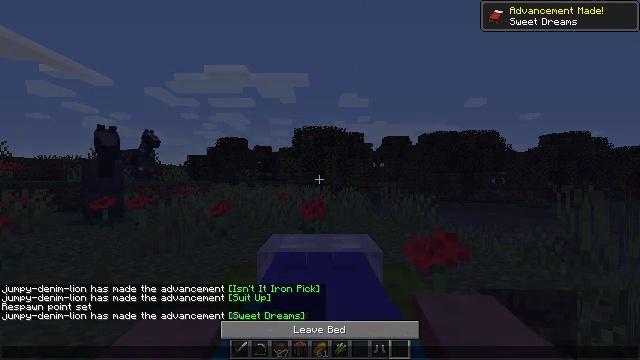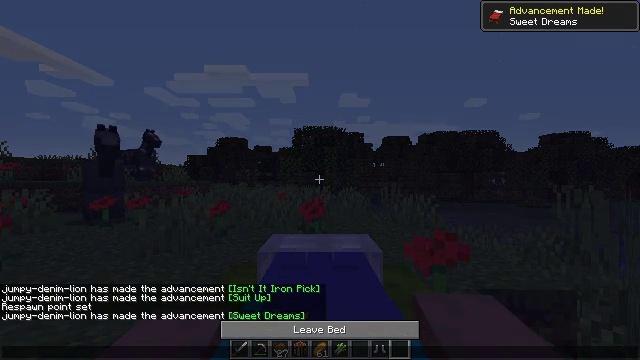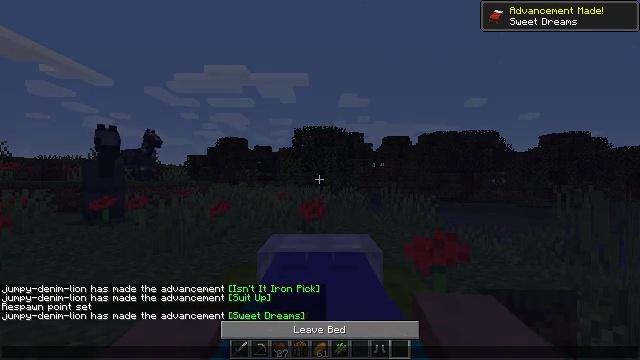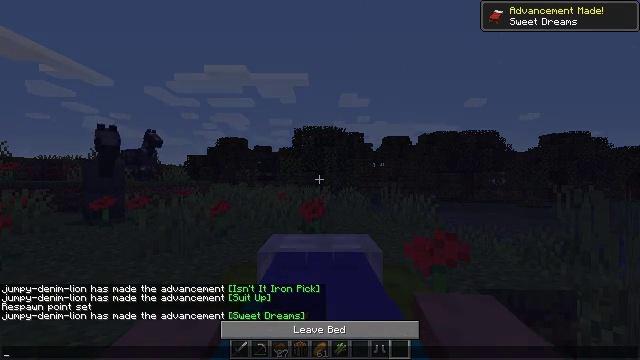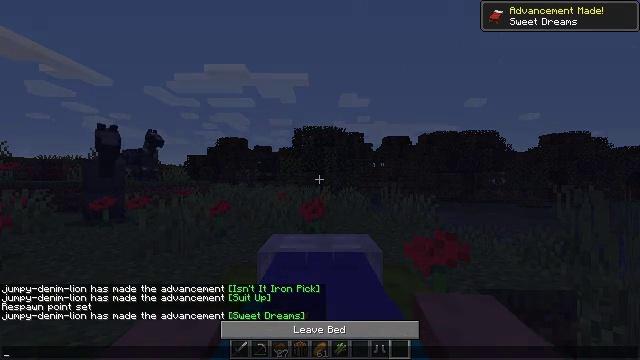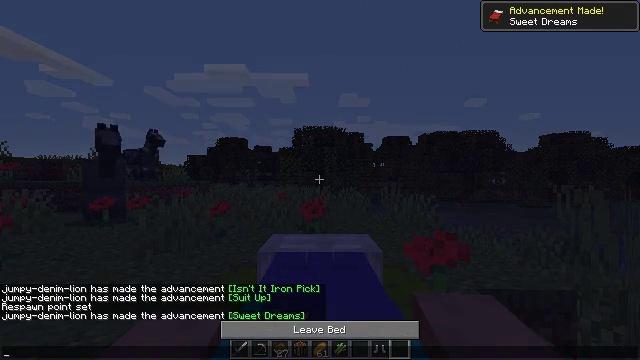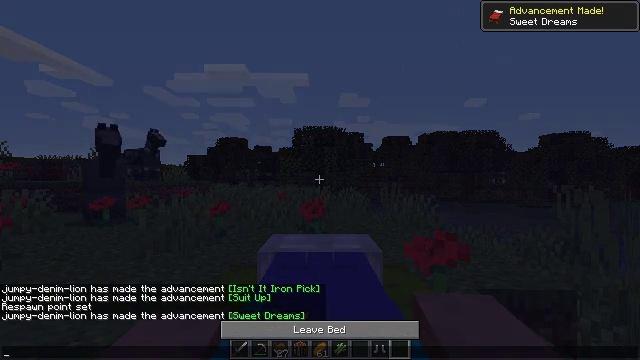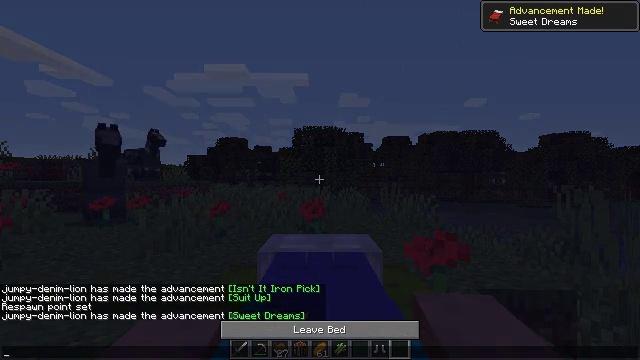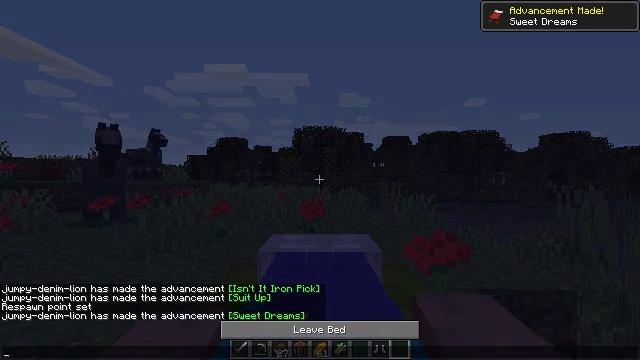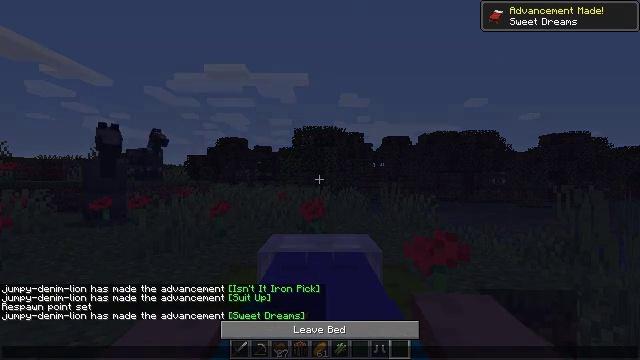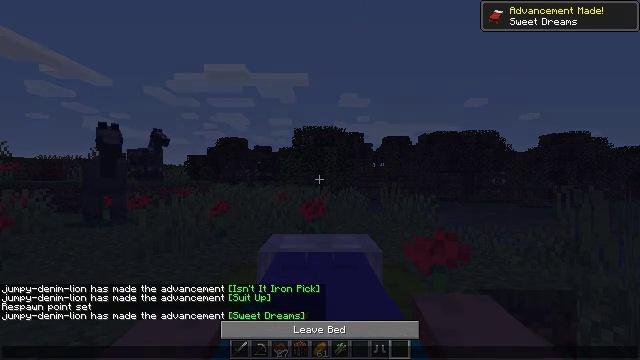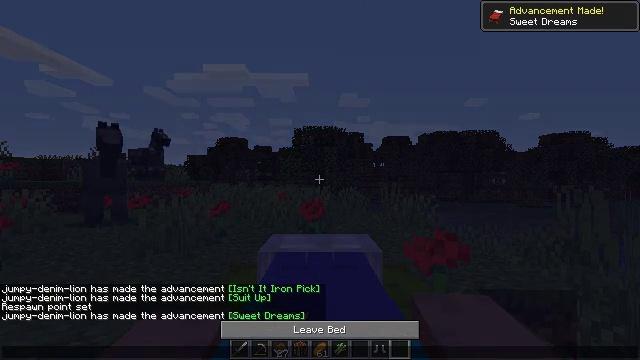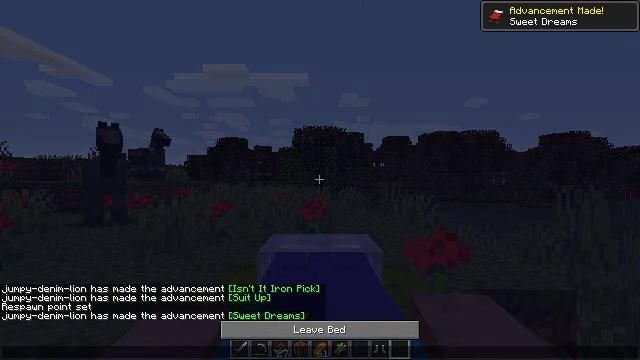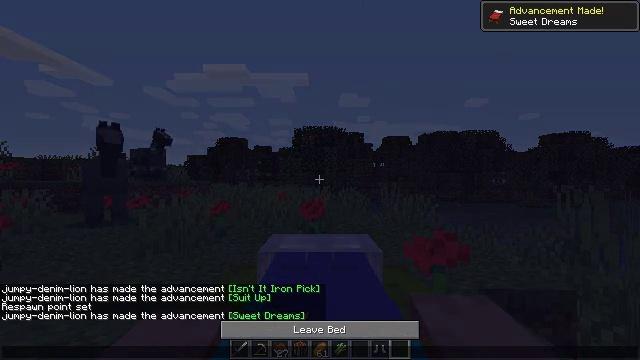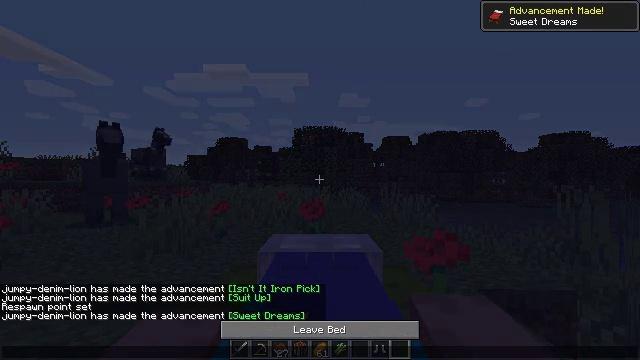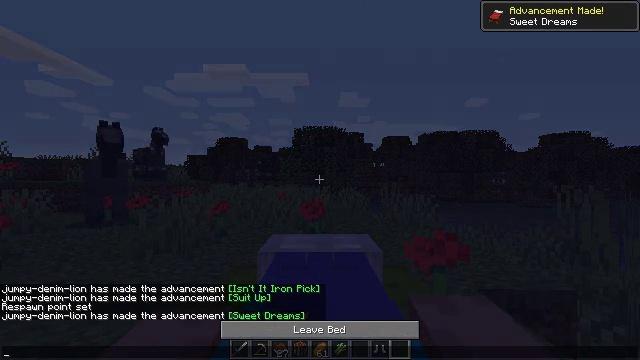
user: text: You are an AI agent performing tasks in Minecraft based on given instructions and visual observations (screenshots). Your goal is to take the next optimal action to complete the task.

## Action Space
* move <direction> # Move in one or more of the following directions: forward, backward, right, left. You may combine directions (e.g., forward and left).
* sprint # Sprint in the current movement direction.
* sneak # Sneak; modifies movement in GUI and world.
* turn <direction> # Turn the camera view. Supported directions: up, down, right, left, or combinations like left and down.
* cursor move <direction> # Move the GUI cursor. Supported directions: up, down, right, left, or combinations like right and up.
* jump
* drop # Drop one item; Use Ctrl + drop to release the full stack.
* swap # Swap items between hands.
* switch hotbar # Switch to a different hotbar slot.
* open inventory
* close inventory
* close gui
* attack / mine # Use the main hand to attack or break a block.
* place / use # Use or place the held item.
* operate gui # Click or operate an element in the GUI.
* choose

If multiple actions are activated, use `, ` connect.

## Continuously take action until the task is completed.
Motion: motion action
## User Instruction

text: Dismantle the green bed for relocation.
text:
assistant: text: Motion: no_op
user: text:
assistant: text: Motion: no_op
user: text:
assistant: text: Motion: no_op
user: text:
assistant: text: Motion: no_op
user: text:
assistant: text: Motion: no_op
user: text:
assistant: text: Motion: no_op
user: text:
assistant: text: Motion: no_op
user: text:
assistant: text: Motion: no_op
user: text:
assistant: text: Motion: no_op
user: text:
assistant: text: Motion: no_op
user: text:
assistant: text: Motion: no_op
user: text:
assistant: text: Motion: no_op
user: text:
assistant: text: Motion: no_op
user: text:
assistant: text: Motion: no_op
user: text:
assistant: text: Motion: no_op
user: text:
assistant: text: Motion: no_op
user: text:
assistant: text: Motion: no_op
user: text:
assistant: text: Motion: no_op
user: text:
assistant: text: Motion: no_op
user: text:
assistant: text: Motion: no_op
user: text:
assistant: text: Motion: no_op
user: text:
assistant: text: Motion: no_op
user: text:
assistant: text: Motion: no_op
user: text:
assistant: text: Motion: no_op
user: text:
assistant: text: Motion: no_op
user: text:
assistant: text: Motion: no_op
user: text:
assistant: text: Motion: no_op
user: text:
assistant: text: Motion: no_op
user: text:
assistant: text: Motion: no_op
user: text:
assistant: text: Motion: no_op